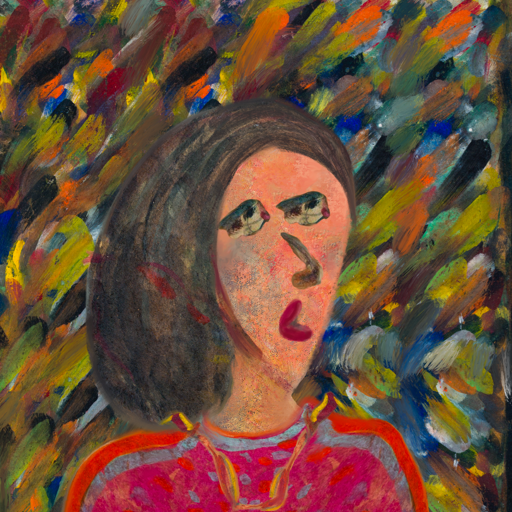
Background: An_Impression, Head And Neck Side: Irani, Face Side: Pipe, Bust: Sisters, Hair Side: Gypsy_Mother, Head Accessory: Blank, Second Necklace: Gypsy_Mother_1, Necklace: Blank, Baby: Blank